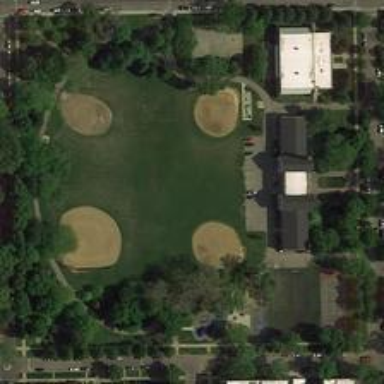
A huge lawn embellished by lush plants and some houses owns four small baseball fields .